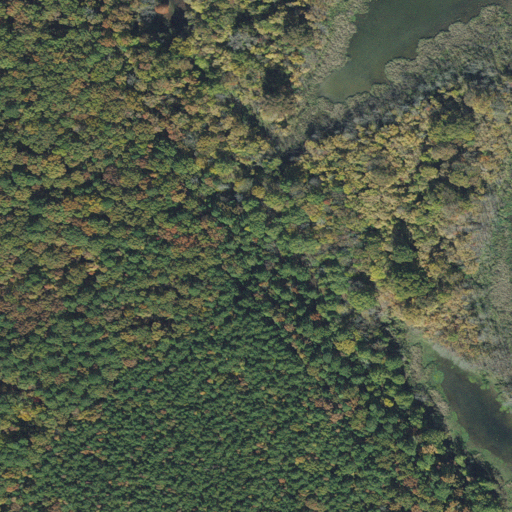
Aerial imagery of cliff(s) in Arkansas named Yellow Bluff containing woody wetlands, evergreen forest, deciduous forest, mixed forest, open development, herbaceous wetlands, open water, and low intensity development